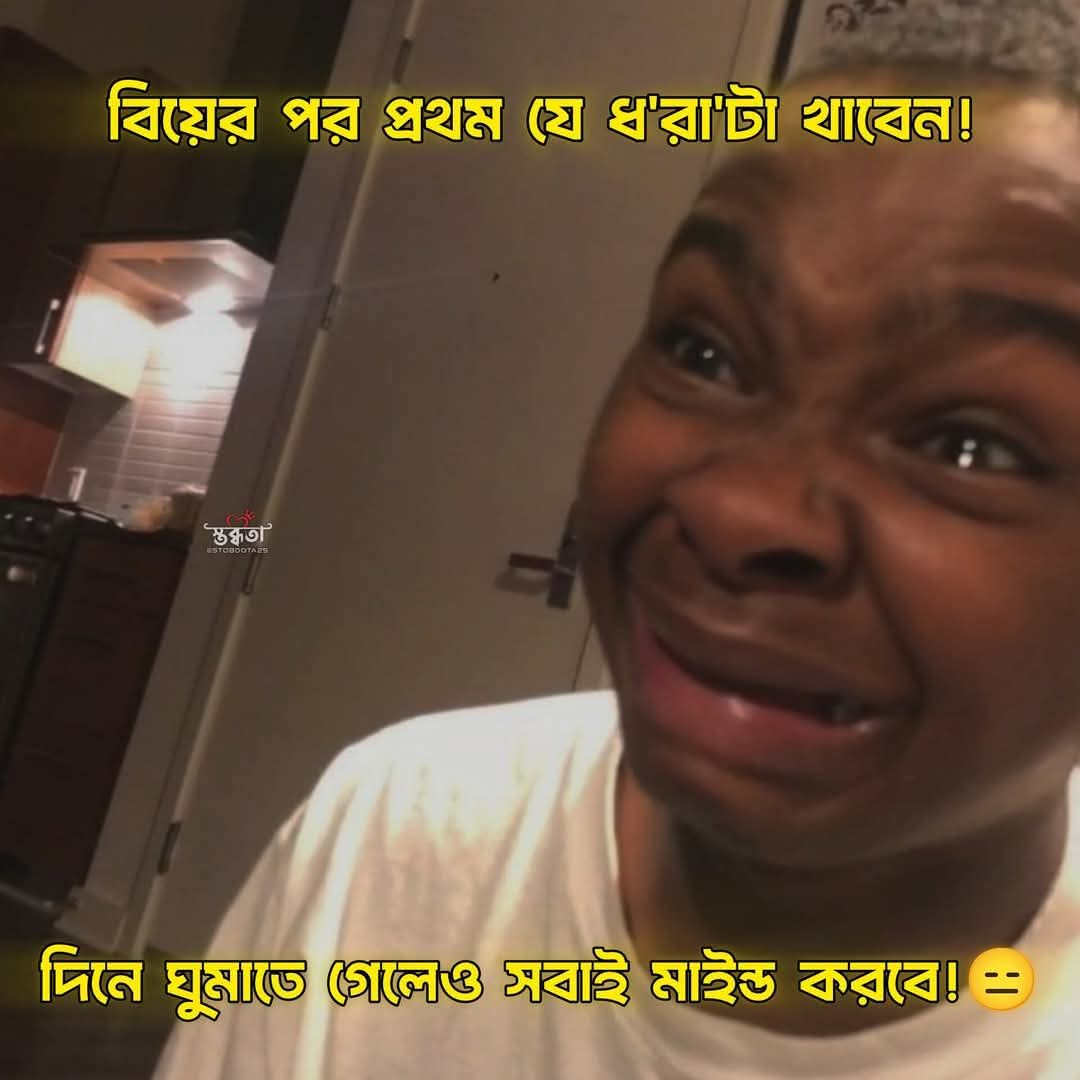
Text: বিয়ের পর প্রথম যে ধ'রা'টা খাবেন!
'স্তব্ধতা'
দিনে ঘুমাতে গেলেও সবাই মাইন্ড করবে!
Label: Non Hate